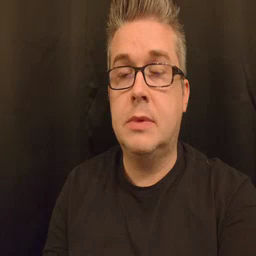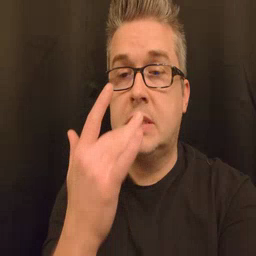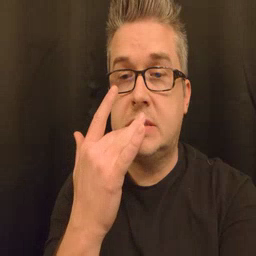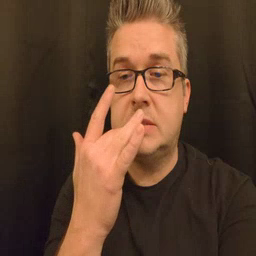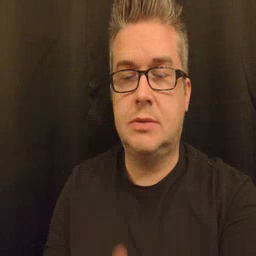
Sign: taste